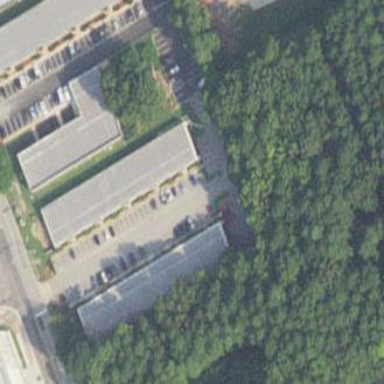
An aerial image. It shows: Commercial building.